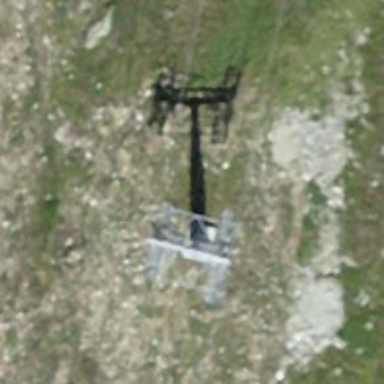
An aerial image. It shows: Pylon for aerialway.